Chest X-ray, PA view. Patient: 47 years old, sex F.
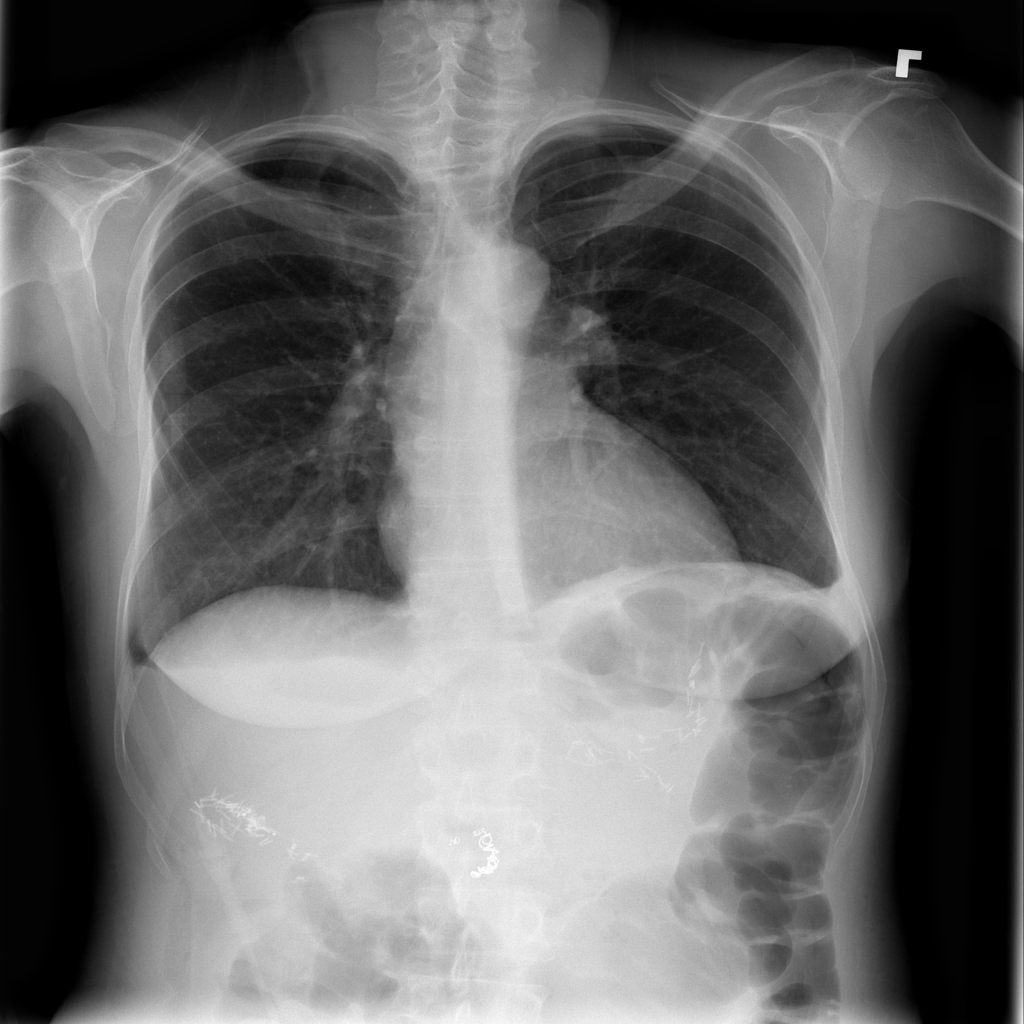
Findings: Effusion